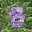
Label: 8